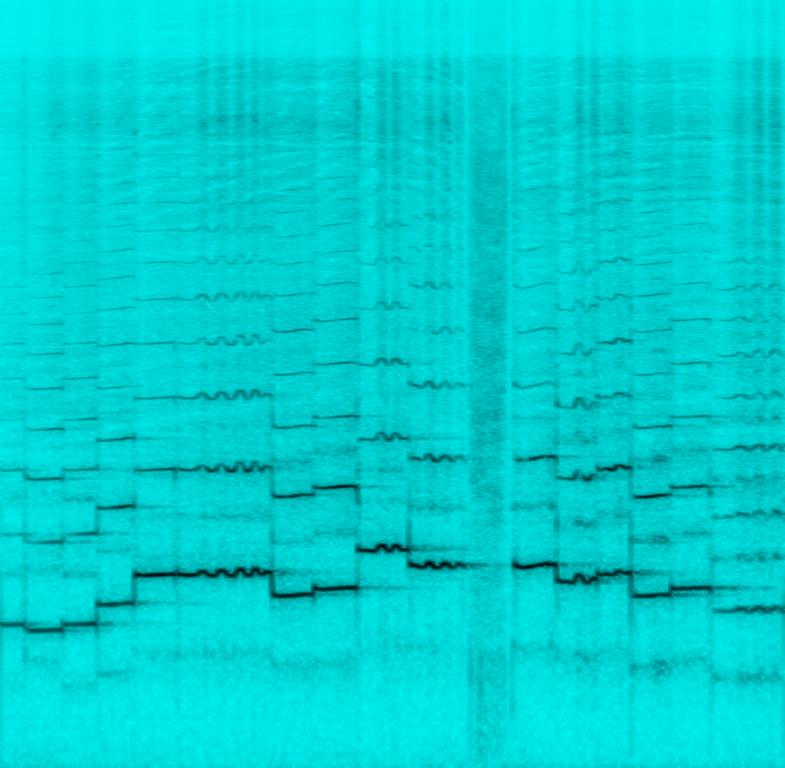
This song contains someone playing a transverse flute in a very high pitch. Breathing sounds can be heard. This song may be playing in a live orchestra solo.